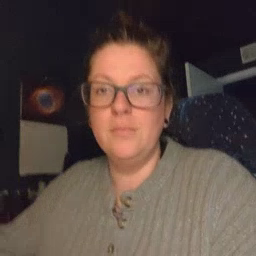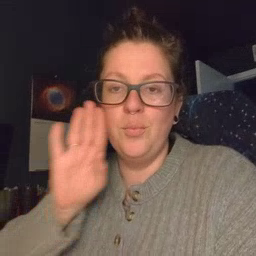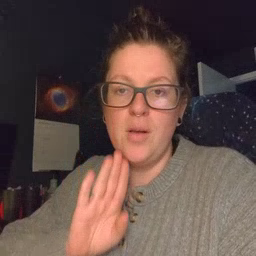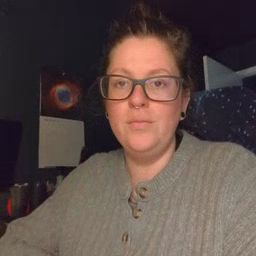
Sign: brown